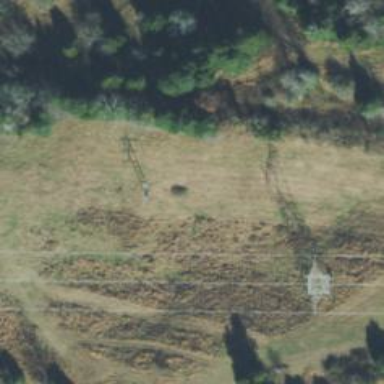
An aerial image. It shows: Power tower.